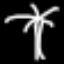
Label: palm tree